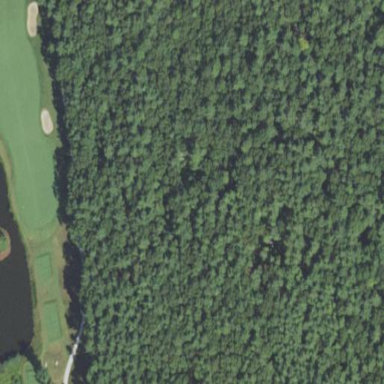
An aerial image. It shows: Nature reserve within forest area.